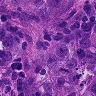
Metastatic tissue present: yes